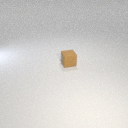
small brown rubber cube